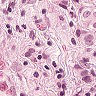
Metastatic tissue present: yes